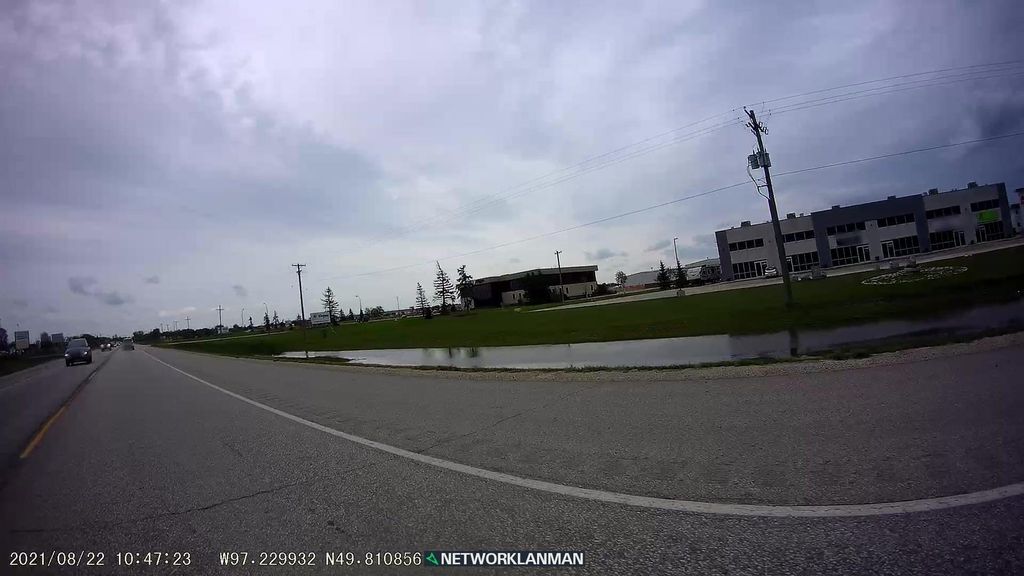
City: winnipeg